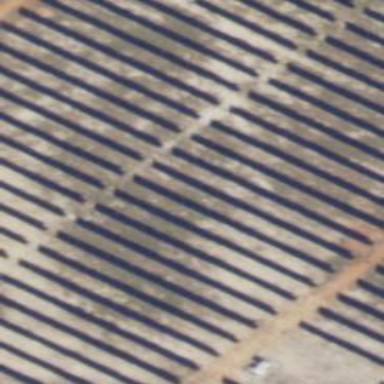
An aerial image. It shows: Solar power generator utilizing photovoltaic technology with solar photovoltaic panels.